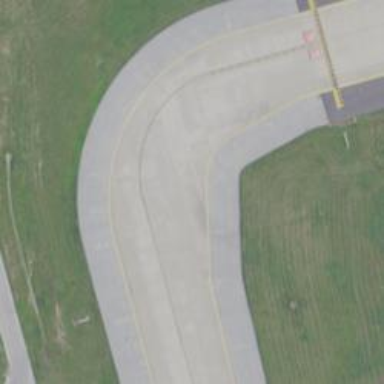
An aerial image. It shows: Image of taxiway at airport.